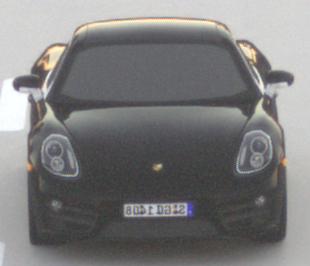
Make: Porsche
Model: Cayman
Detailed model: Cayman (981C)
Model produced from: 2013/03
Model produced until: 2014/04
Doors: 2
Color: black
Road condition: dry road
Daytime: sunrise or sunset
Contrast: low contrast